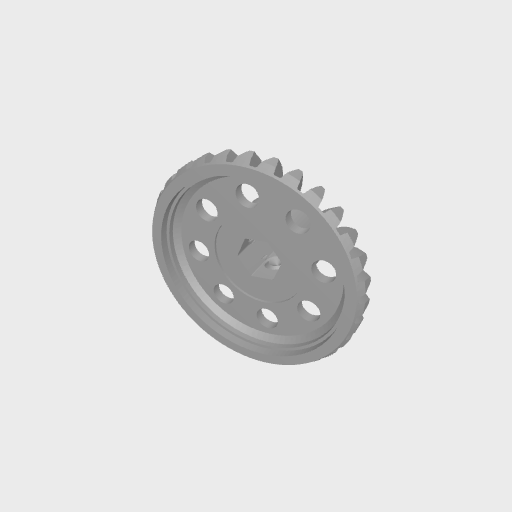
Part: MiterGearFlat